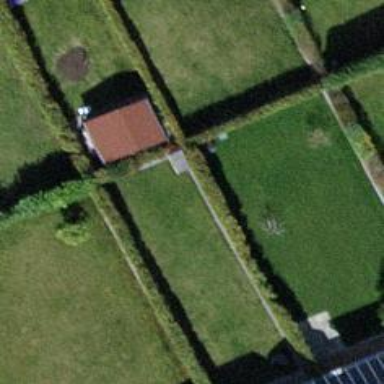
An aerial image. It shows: Hedge barrier.